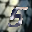
Label: 5